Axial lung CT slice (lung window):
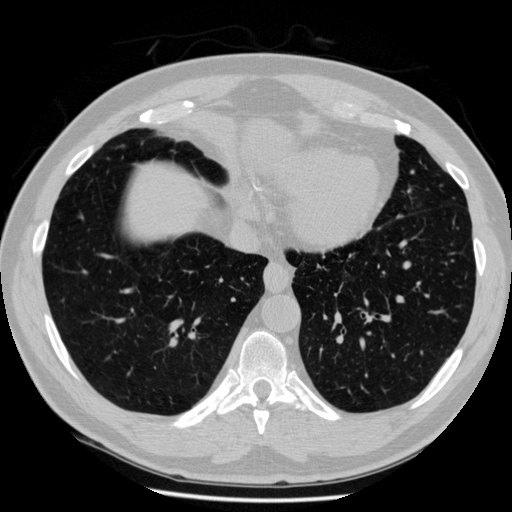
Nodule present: no